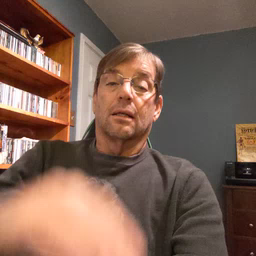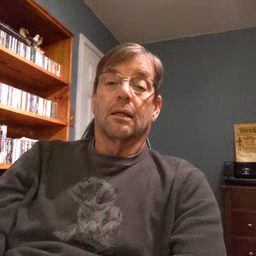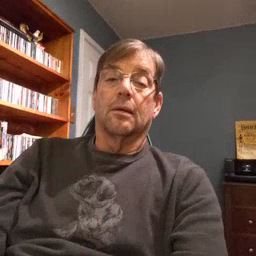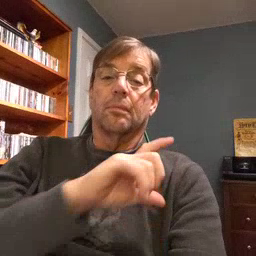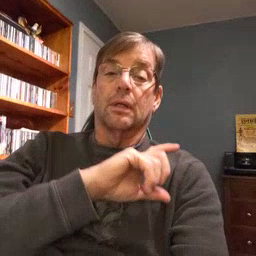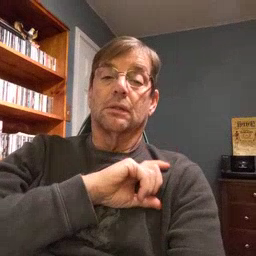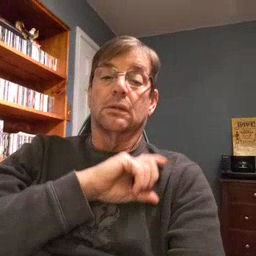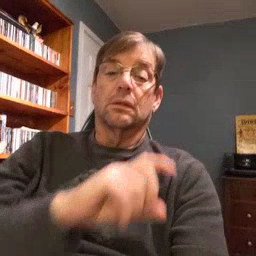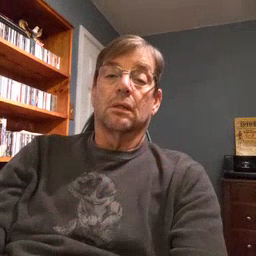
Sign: police